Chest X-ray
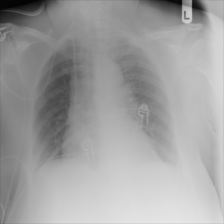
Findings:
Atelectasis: negative
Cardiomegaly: negative
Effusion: negative
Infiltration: negative
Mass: negative
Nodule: negative
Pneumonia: negative
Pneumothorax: negative
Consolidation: negative
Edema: negative
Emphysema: negative
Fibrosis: negative
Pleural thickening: negative
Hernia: negative